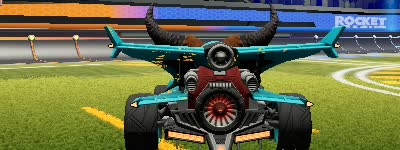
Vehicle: aftershock